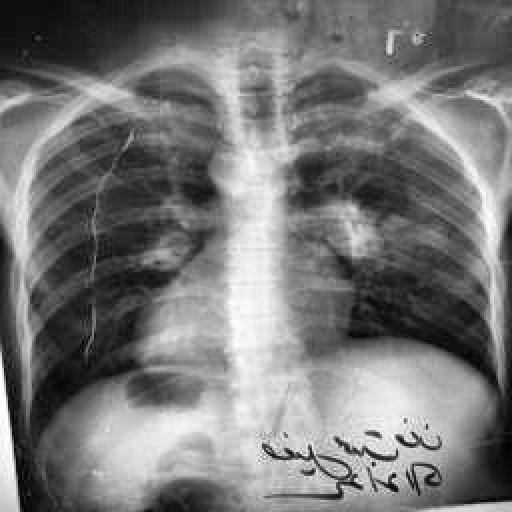
Finding: TUBERCULOSIS